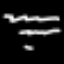
Label: squiggle